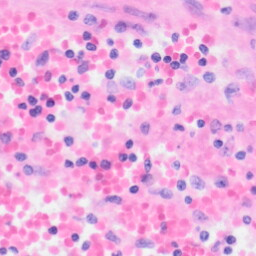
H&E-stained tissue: Kidney